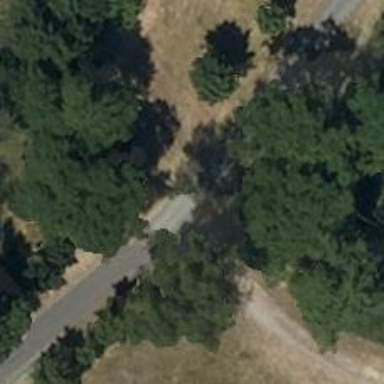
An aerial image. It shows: Service road with paved surface.